Question: I have two columns of data, one that contains a set of values and the other their corresponding pearson coefficient values (both are 41306329 long). I want to bin my data to the first column, so that any values that fall within a set bin range also have their corresponding pearson coefficient values contained within those bins. However, once that is done, I then want to bin those pearson coefficient values. So for example, with:-
'''
column1 <- as.numeric(c("100.01", "100.015", "100.017", "100.071", "100.099", "100.111", "100.153", "100.167"))
column2 <- as.numeric(c("0.89", "0.64", "-0.14", "-0.79", "1", "0.31", "-0.27", "0.45"))
test <- cbind(column1, column2)
bin1 <- seq(100, 100.2, by = 0.05)
bin2 <- seq(-1, 1, by = 0.5)
'''
I need a way to bin the values so that I get the bin range of (100,100.05] (100.05,100.1] (100.1,100.15] (100.15,100.2] with the values falling within their respective bins, before binning their corresponding pearson coefficient values from -1 to +1 and from that, produce a 3D scatter plot which describes the distribution of the values from the first column using the pearson coefficient values. In effect, it would produce a graph of values (column1) vs pearson coefficient (column2) vs frequency.
The graph would look something like this:-

I hope this makes sense! Thanks!
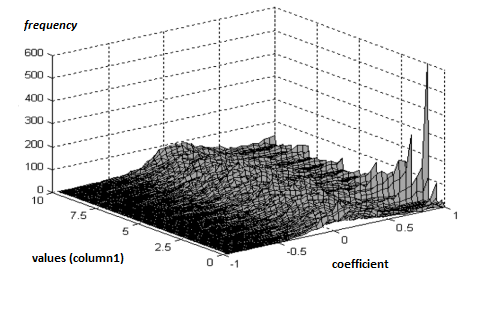
Answer: You can try
'''
res <- data.frame(Map(function(x,y) cut(x, breaks=y),
as.data.frame(test), list(bin1, bin2)))
res1 <- cbind(test, res)
'''